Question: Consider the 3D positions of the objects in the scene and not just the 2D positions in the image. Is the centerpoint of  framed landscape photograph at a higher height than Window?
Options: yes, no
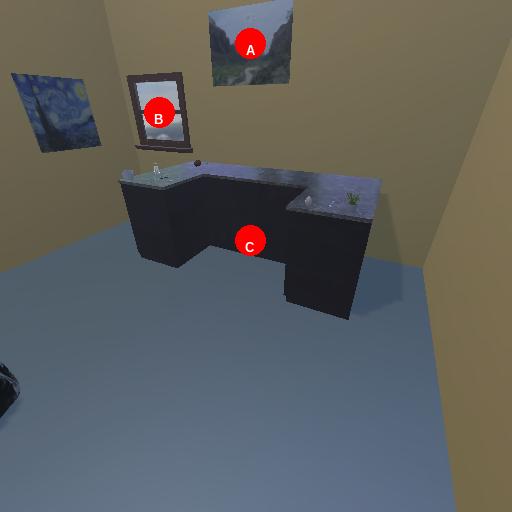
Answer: yes